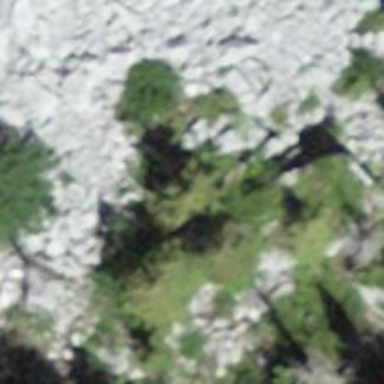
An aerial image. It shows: Needle-leaved tree in its natural environment.